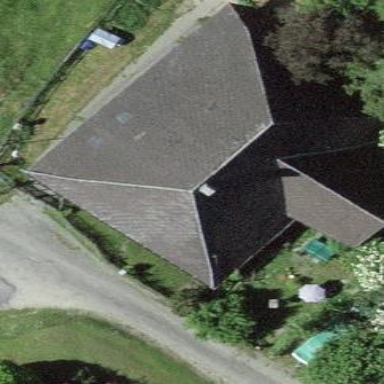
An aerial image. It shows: Farm building.